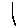
Label: line